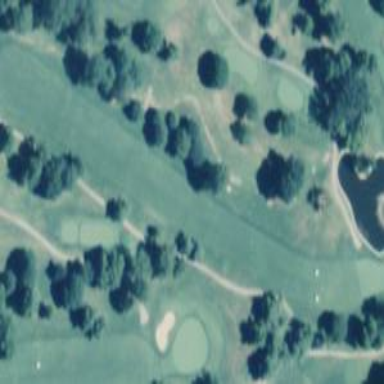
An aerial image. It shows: Scenic golf fairway.